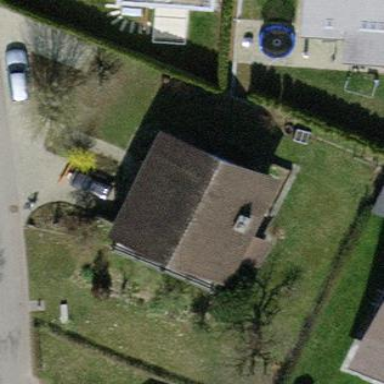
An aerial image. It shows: Detached building with gabled roof.